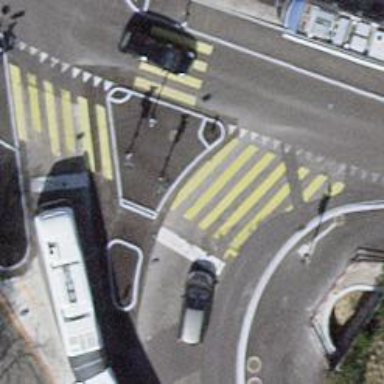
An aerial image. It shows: Zebra crossing with traffic signals. The crossing is marked by traffic lights.